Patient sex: F
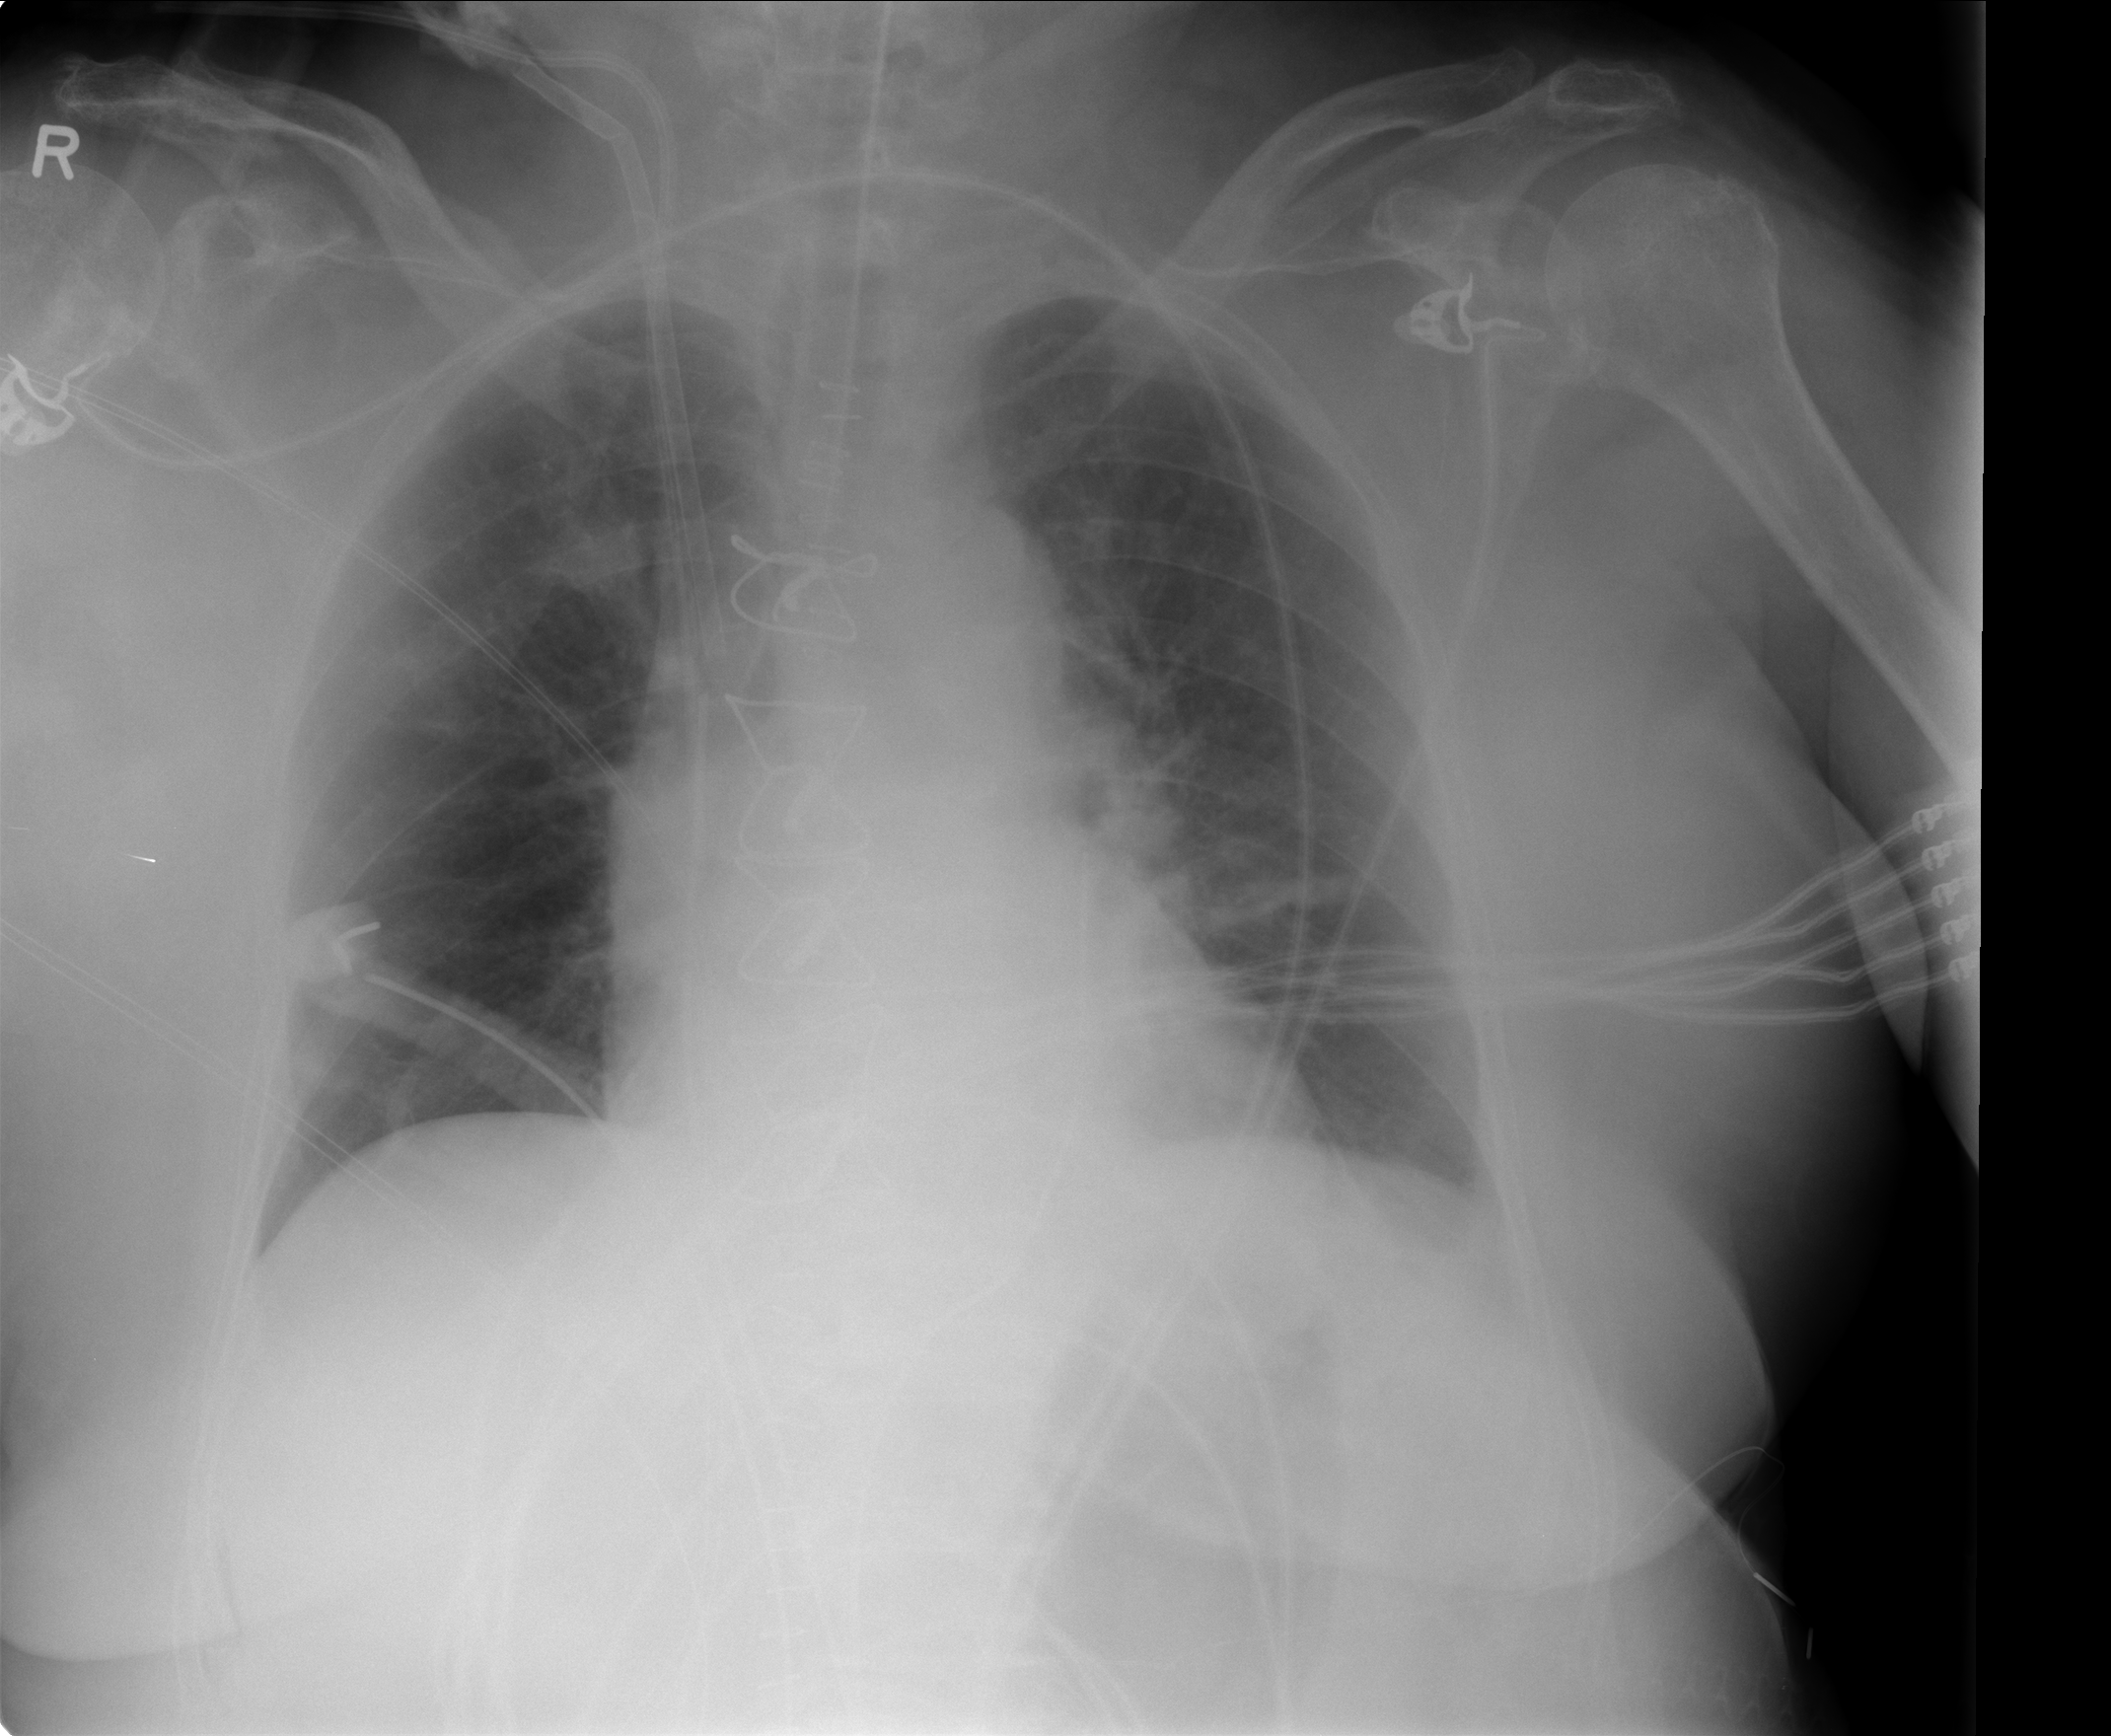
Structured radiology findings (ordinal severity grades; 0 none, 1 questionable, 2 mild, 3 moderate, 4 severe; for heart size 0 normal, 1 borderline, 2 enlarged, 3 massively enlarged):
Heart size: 1
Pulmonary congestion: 0
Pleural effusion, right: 0
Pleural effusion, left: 0
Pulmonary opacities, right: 0
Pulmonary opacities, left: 0
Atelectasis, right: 0
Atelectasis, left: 0